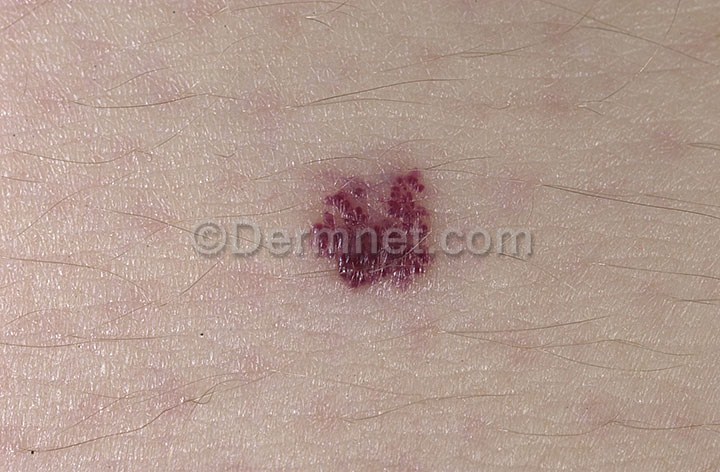
Disease: Vascular Tumors